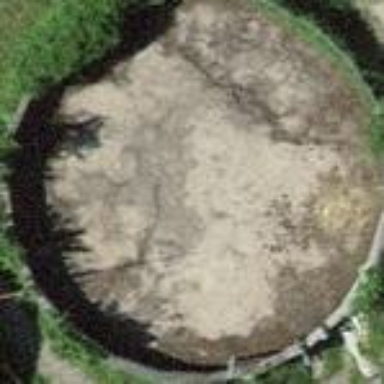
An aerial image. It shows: Silo.